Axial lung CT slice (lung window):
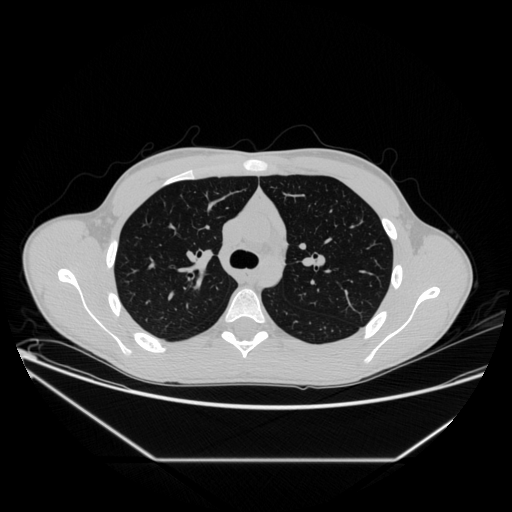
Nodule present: no